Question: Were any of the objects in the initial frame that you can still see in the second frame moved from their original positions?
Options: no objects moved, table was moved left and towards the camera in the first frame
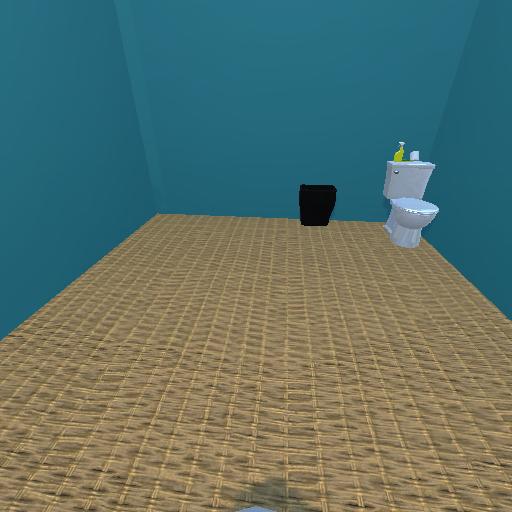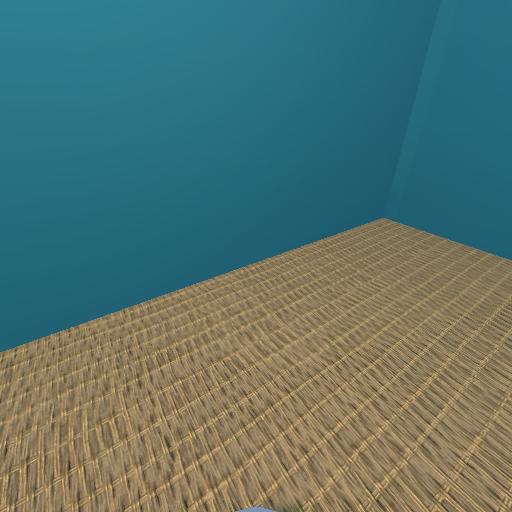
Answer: no objects moved